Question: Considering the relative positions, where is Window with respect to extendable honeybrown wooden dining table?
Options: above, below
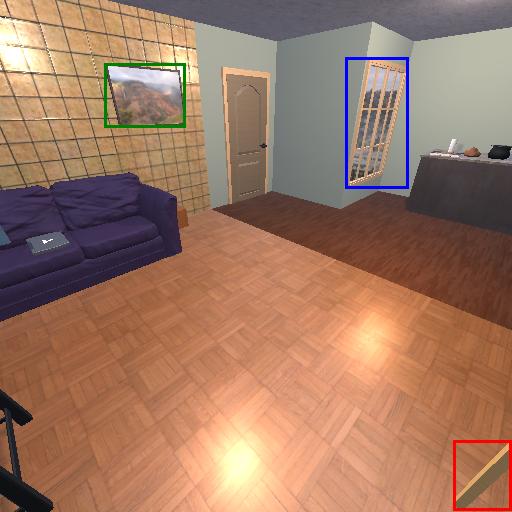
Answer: above